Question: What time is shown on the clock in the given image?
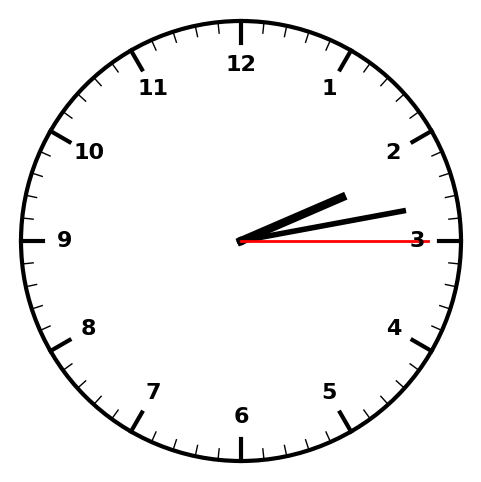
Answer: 02:13:15